Field crop: tomato
Growth stage: 2
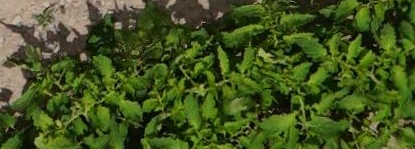
Species: tomato